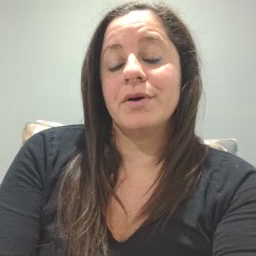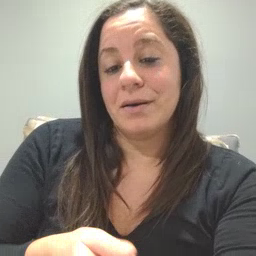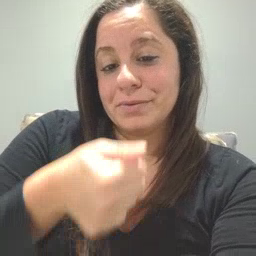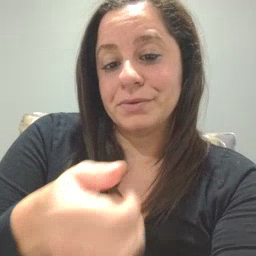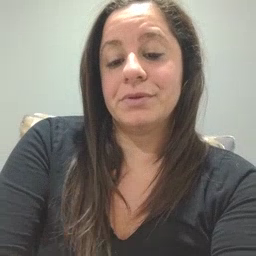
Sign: hide